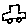
Label: car